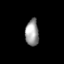
Tissue: skin
Cell type: Epithelial cells
Senescence score: 0.2404
Nuclear area (px): 351
Mean DAPI intensity: 152.818